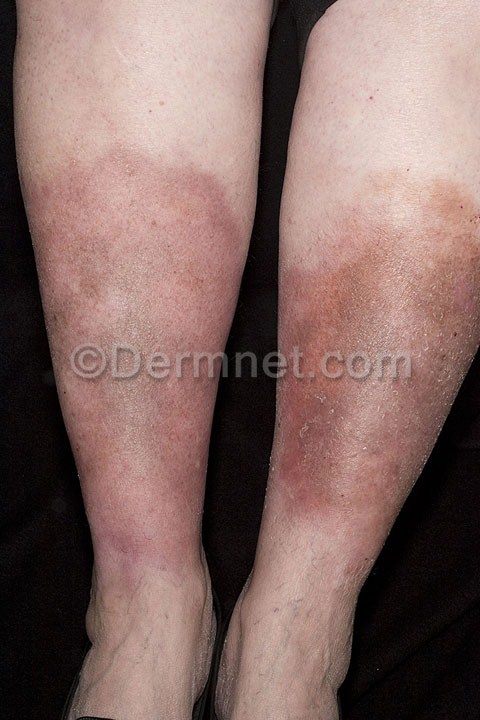
Disease: Eczema Photos